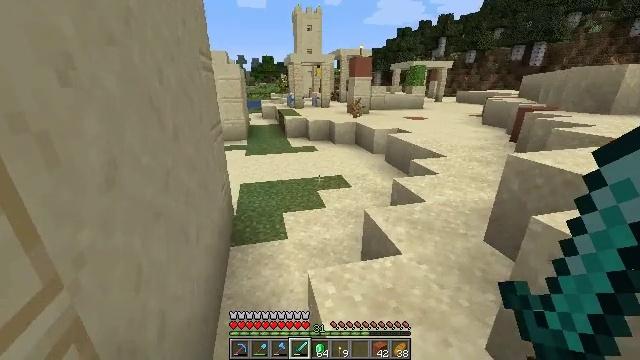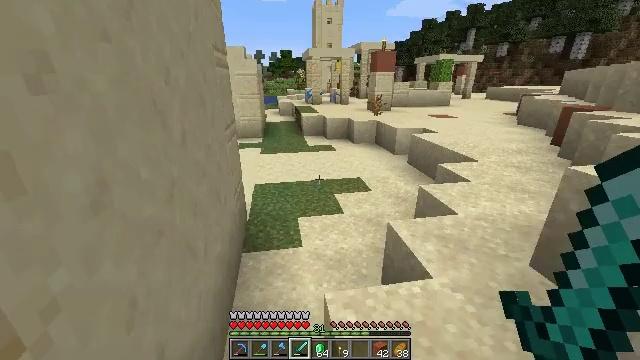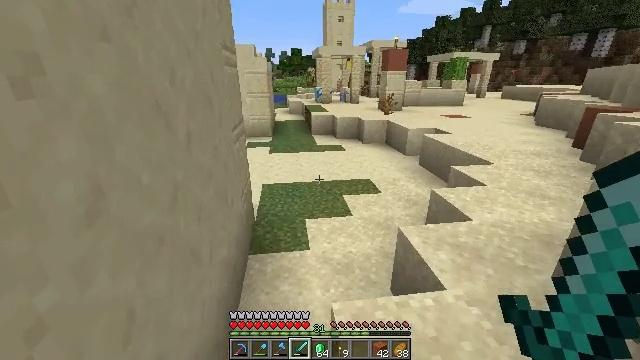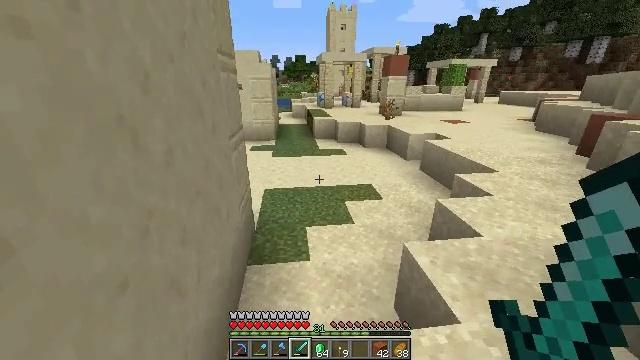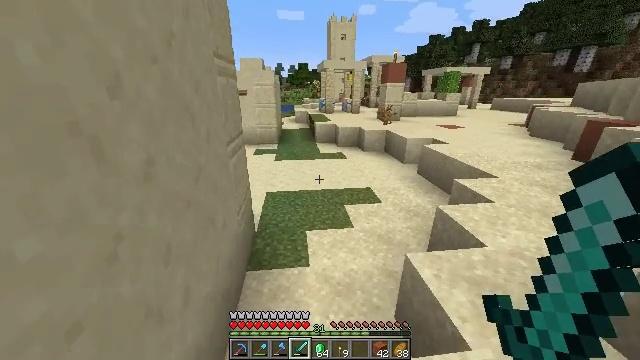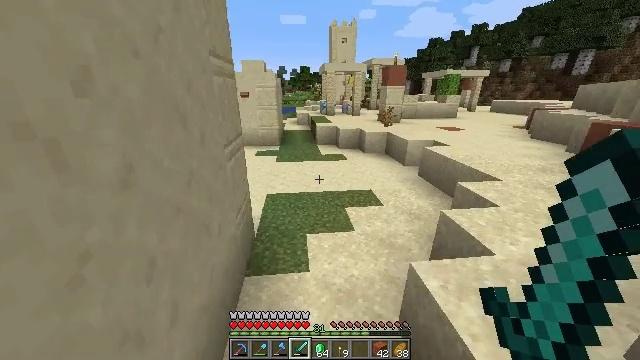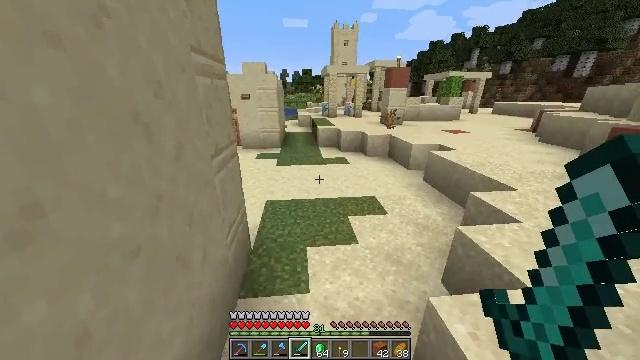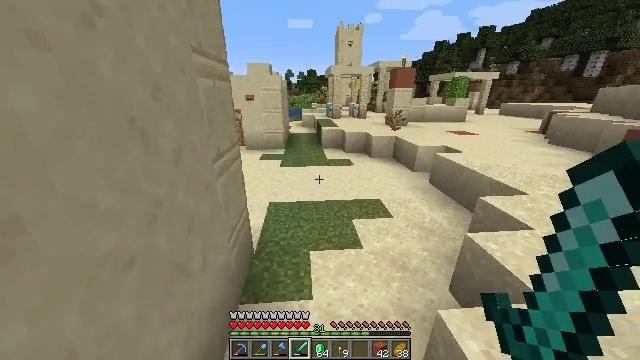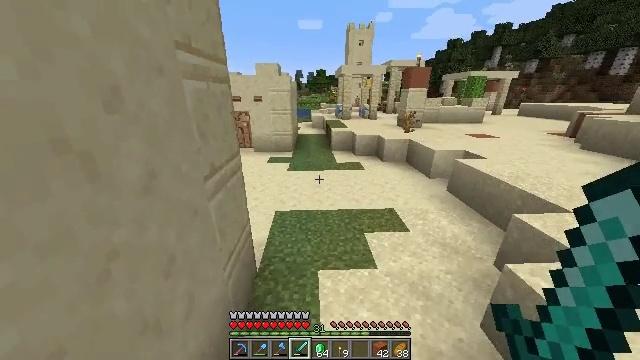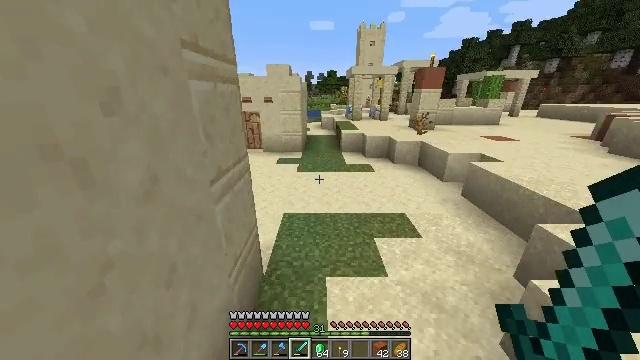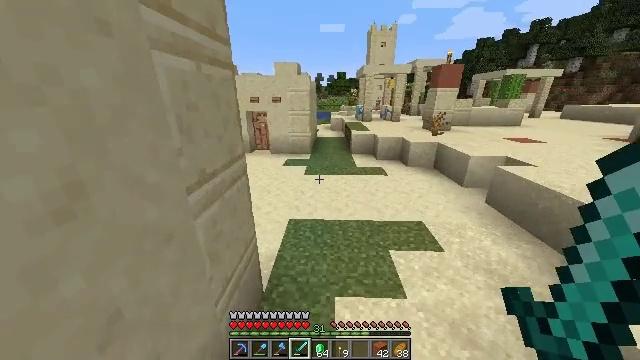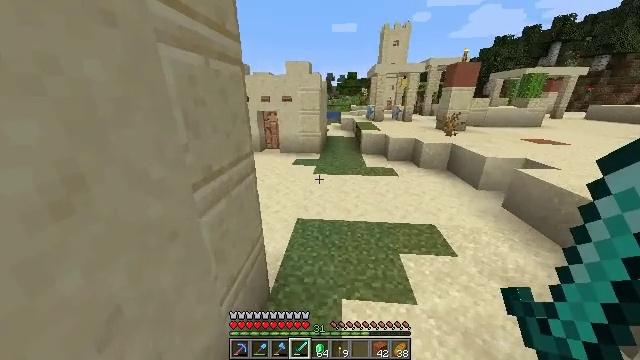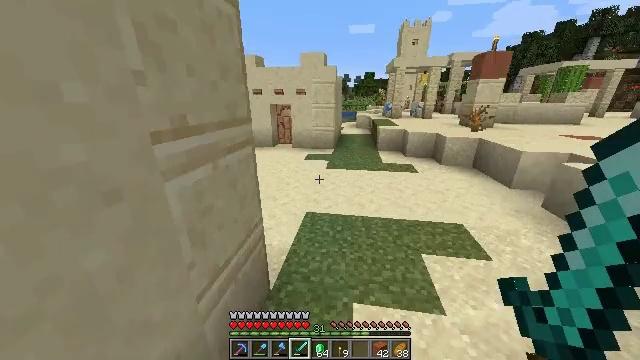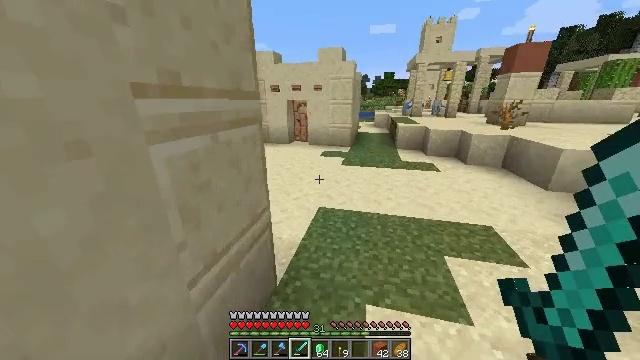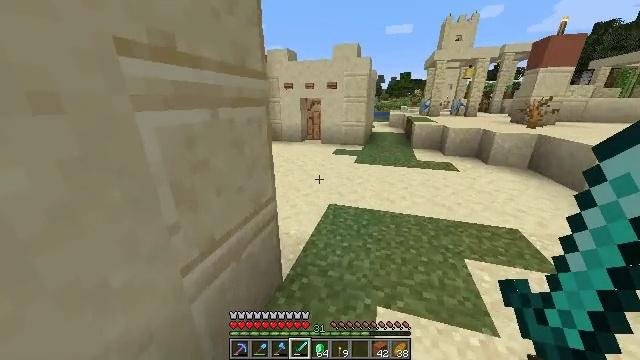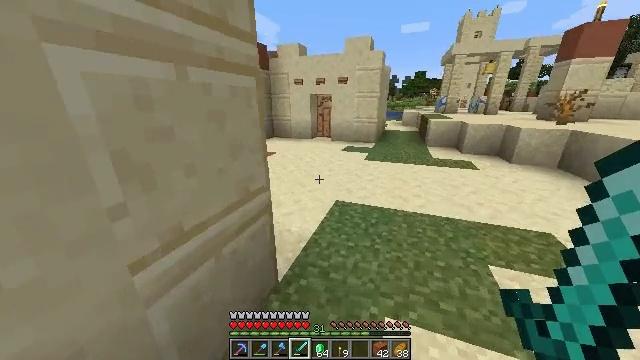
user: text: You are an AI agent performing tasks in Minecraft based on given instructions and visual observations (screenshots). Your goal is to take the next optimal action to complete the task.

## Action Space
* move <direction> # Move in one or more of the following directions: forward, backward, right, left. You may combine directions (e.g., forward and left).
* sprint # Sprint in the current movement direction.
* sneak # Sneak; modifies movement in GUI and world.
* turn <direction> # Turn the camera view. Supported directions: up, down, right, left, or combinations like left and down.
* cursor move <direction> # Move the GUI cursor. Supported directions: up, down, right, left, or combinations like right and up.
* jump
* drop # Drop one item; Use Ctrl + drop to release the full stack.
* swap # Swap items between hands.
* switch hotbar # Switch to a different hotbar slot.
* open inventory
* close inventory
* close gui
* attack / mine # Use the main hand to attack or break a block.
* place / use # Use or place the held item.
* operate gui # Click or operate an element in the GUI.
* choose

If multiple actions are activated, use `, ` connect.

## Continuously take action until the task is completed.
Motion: motion action
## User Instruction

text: Make an ender pearl.
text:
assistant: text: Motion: move forward, sprint, turn left
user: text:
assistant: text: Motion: move forward, sprint, turn left
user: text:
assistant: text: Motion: move forward, sprint
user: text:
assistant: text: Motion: move forward, sprint
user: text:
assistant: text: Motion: move forward, sprint
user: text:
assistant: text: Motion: move forward, sprint
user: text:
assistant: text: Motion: move forward, sprint, turn left
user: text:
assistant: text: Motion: move forward, sprint, turn left
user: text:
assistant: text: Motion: move forward, sprint, turn left
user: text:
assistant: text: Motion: move forward, sprint, turn left
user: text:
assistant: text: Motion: move forward, sprint, turn left
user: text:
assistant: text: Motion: move forward, sprint, turn left
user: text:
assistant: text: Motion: move forward and move right, sprint, turn left
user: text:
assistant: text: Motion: move forward and move right, sprint, turn left
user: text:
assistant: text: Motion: move forward and move right, sprint, turn left
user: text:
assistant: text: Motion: move forward and move right, sprint, turn left
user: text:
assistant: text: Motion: move forward and move right, sprint, turn left
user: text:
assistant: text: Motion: move forward and move right, sprint, turn left
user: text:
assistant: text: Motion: move forward and move right, sprint, turn left and up
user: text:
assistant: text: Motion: move forward, sprint, turn left and up
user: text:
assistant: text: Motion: move forward, sprint, turn left
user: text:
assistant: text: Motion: move forward, sprint, turn left
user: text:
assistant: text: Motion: move forward, sprint, turn left
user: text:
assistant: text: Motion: move forward, sprint
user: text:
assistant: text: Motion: move forward, sprint
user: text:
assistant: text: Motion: move forward, sprint
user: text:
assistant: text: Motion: move forward, sprint
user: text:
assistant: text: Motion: move forward, sprint
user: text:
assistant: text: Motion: move forward, sprint
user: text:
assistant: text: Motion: move forward, sprint